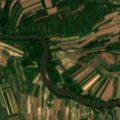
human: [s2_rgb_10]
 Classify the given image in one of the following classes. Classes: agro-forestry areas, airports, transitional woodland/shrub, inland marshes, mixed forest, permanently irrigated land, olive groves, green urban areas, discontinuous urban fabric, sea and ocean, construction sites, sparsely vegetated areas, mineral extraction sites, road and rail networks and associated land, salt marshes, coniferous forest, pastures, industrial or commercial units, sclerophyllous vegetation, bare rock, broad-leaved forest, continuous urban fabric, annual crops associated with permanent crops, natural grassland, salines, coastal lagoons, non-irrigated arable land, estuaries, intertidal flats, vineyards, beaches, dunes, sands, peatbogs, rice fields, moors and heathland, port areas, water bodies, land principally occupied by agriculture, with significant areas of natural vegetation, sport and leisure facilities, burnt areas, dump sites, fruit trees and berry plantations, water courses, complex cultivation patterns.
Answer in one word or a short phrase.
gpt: non-irrigated arable land, complex cultivation patterns, land principally occupied by agriculture, with significant areas of natural vegetation, water courses